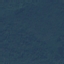
Land use / land cover: Forest